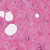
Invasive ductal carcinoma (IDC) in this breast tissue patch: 1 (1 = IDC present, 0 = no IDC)